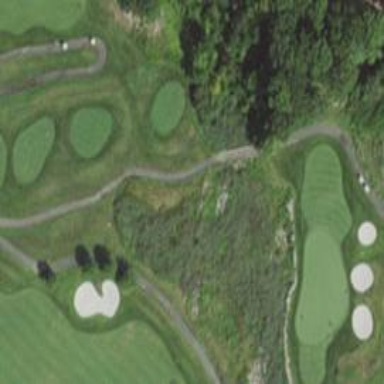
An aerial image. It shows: Path bridge crossing golf cartpath.